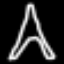
Label: The Eiffel Tower